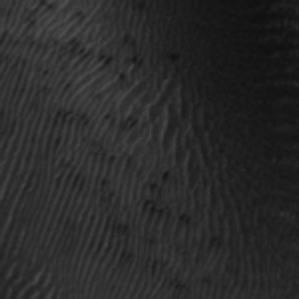
Label: frost